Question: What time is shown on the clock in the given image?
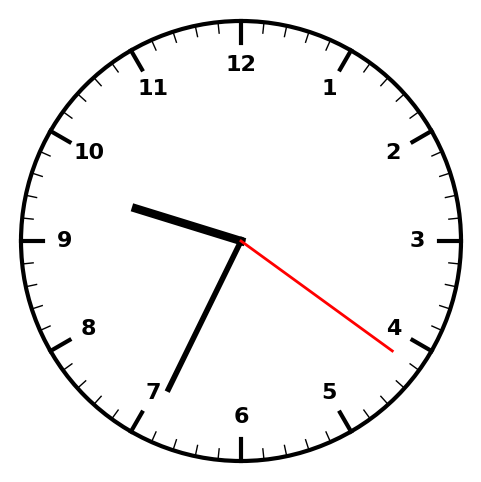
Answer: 09:34:21